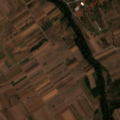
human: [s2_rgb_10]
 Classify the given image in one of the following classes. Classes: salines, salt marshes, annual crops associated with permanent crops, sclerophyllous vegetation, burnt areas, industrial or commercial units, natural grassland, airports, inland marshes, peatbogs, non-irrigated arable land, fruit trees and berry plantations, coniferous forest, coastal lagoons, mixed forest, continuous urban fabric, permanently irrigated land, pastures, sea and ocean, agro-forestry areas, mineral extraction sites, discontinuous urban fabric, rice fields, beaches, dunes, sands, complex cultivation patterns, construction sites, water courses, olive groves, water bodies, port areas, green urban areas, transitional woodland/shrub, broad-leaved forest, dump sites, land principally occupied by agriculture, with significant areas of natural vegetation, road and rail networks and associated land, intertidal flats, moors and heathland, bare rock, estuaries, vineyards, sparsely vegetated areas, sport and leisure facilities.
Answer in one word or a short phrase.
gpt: discontinuous urban fabric, non-irrigated arable land, complex cultivation patterns, transitional woodland/shrub